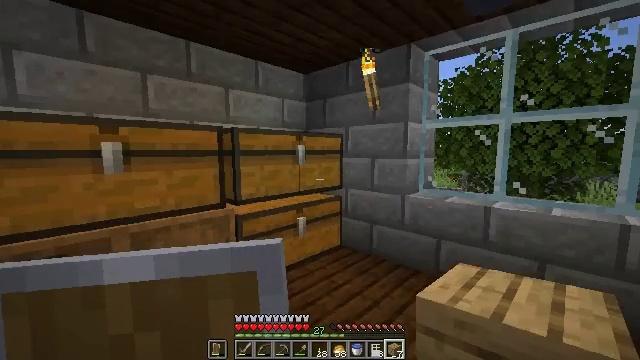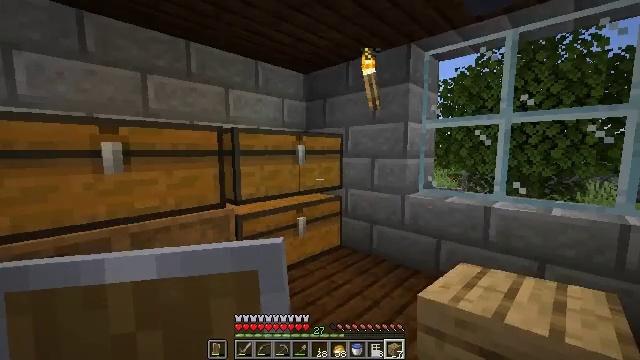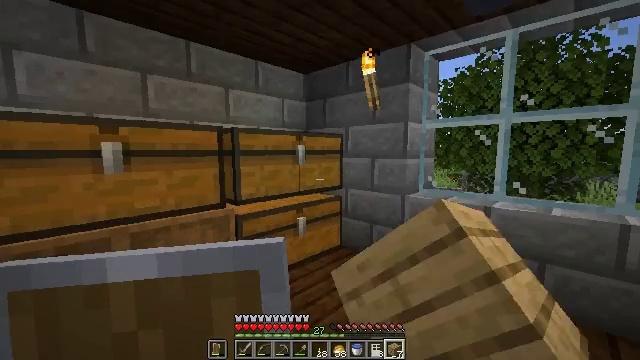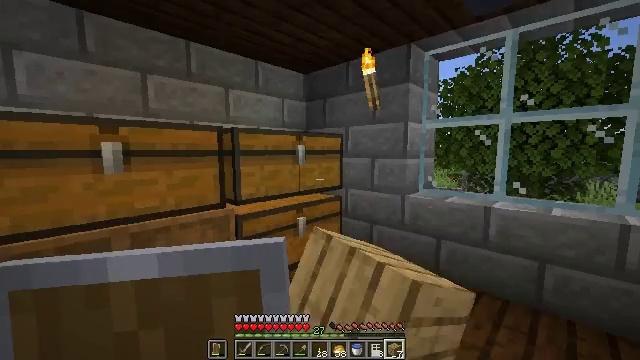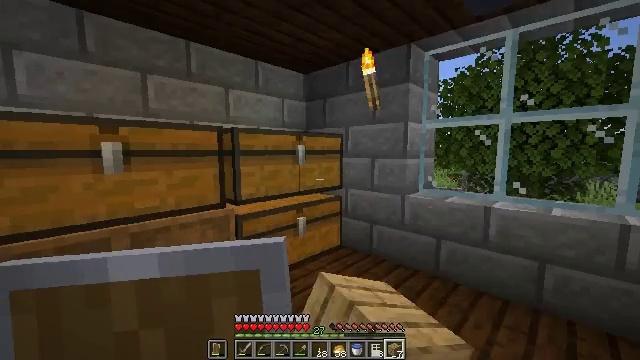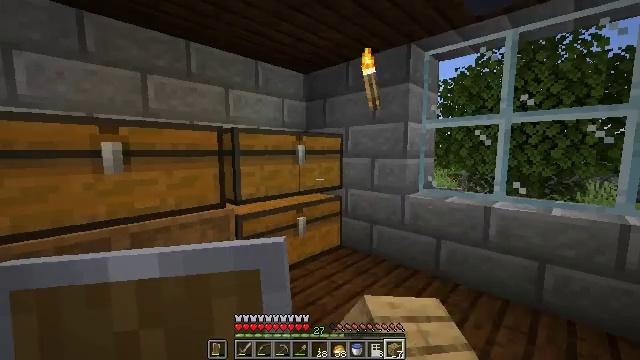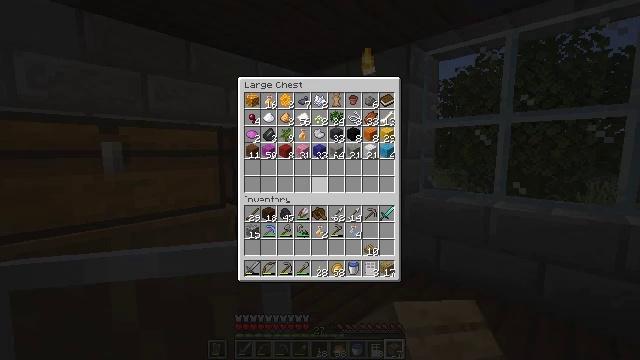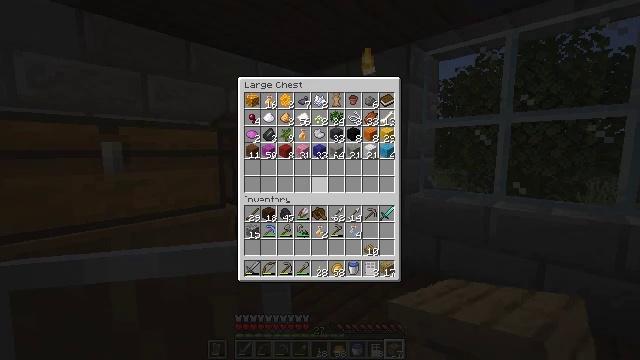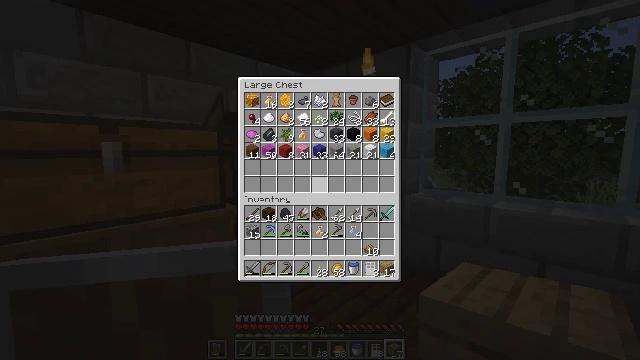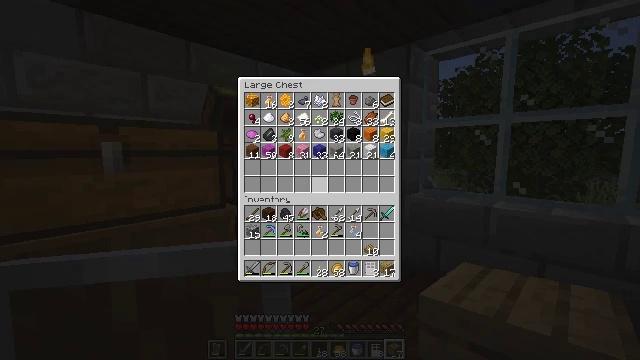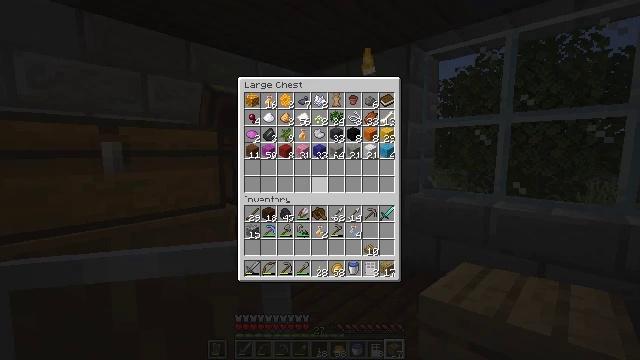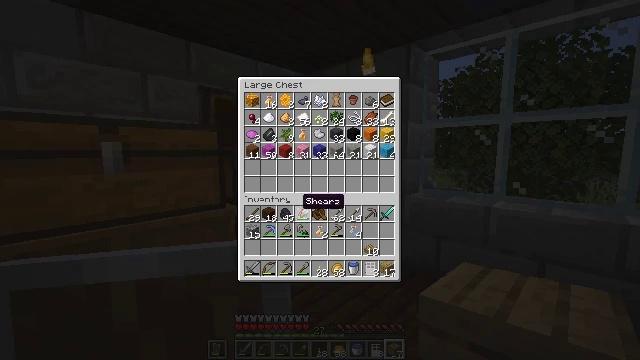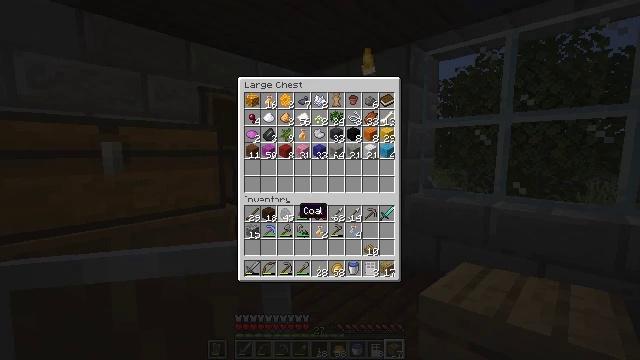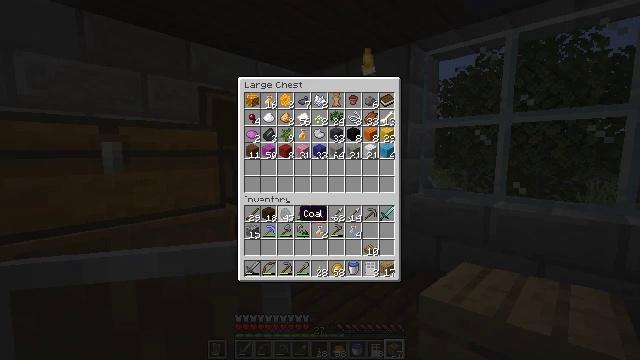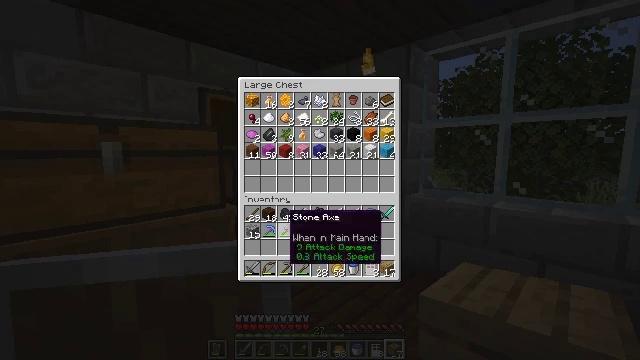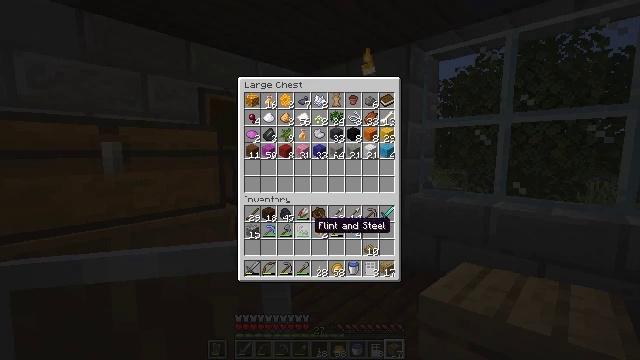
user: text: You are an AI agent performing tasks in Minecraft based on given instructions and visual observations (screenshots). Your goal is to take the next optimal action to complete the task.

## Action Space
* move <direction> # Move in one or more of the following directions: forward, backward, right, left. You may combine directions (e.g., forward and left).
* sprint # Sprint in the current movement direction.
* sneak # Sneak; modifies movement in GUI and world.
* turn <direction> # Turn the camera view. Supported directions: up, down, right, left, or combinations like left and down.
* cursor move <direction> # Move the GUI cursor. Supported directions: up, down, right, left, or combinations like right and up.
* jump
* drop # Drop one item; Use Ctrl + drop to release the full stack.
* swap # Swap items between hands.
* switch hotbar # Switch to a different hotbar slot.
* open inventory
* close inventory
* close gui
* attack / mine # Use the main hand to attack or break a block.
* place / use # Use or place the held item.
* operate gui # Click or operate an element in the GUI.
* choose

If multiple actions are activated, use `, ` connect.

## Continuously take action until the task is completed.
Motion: motion action
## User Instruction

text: Create a barrel with the correct pattern in the crafting grid.
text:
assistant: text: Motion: use / place
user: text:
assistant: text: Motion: use / place
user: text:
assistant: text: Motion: no_op
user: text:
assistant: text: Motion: no_op
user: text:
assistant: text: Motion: no_op
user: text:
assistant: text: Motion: no_op
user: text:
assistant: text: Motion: no_op
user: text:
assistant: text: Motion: no_op
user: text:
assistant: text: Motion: no_op
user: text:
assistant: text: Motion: sneak
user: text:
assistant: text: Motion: sneak, turn left and down
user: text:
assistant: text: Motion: sneak, turn down
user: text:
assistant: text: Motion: sneak
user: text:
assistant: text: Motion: sneak, turn left
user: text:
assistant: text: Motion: sneak, turn right and down
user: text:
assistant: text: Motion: sneak
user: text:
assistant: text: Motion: sneak
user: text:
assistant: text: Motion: sneak
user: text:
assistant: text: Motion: sneak, attack / mine
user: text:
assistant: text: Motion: sneak
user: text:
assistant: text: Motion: sneak, turn right
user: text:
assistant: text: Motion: sneak
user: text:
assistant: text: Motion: sneak, turn right
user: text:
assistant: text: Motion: sneak
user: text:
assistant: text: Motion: sneak
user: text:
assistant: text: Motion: sneak
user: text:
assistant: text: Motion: sneak, attack / mine
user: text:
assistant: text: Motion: sneak
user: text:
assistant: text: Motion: sneak
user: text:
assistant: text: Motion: sneak, turn left and up